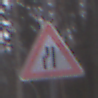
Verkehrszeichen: EinseitigVerengteFahrbahnLinks
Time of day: Midday
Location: Outdoor (Nature)
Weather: Overcast
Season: Autumn
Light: Natural